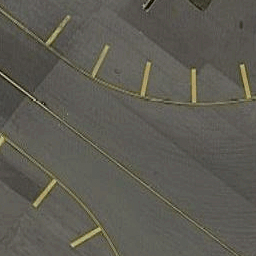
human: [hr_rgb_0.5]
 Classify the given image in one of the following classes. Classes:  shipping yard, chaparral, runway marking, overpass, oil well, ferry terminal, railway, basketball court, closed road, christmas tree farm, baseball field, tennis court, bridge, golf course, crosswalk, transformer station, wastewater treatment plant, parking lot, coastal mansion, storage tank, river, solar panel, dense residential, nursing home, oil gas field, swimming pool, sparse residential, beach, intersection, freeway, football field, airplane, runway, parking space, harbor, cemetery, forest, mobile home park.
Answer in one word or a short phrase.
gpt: runway marking